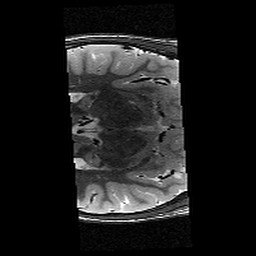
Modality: T2w
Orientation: axial
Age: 11
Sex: male
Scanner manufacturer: siemens
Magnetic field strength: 3 T
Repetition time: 9.23 s
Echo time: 0.067 s